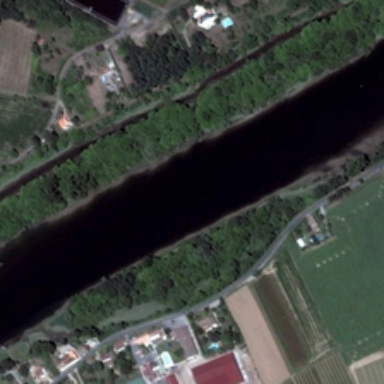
A large number of trees are planted on both sides of the river .